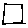
Label: square